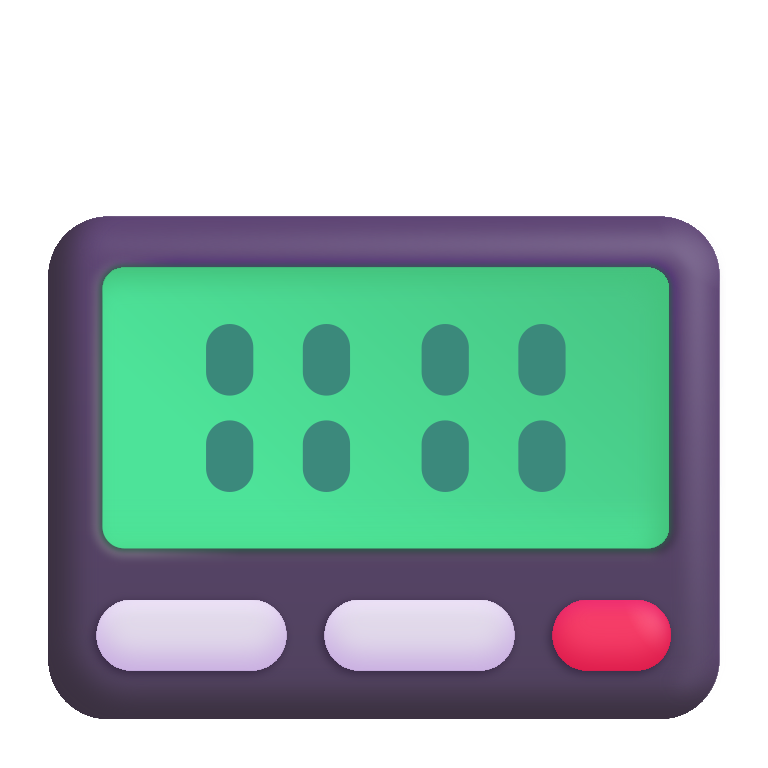
pager color